Question: This is my JSON String (this changes dynamically):

This is one json object from the entire json string which is an array.
If the JSON object has value greater than 1 for "ChildExists" (for example 4 like below), an array called "Categories" appears and 4 objects will be shown. If the childExist value of any of those objects become greater than 1, a json array called "Categories" will appear.
This will happen over and over again if the object's value for "childExists" is greater than 0. I created 2 model classes for this with the following attributes :
'''
public class Menu implements Serializable{
private static final long serialVersionUID = -3407147461924698222L;
String parentName;
String position;
String childExists;
String categoryName;
String categoryID;
String parentID;
List<Category> categories = new ArrayList<Category>();
//getters and setters
}
public class Category implements Serializable{
private static final long serialVersionUID = -3407147461924698222L;
String parentName;
String position;
String childExists;
String categoryName;
String categoryID;
String parentID;
//getters and setters
}
'''
This is how I tried to break down the json:
'''
public static ArrayList<Menu> getMenuTreeBreakDown(JSONArray arg0) throws JSONException {
ArrayList<Menu> menuList = new ArrayList<Menu>();
for(int i = 0; i < arg0.length(); i++){
JSONObject jsonCategoryObject = arg0.getJSONObject(i);
Menu menu = new Menu();
String parentName = jsonCategoryObject.getString("ParentName");
String position = jsonCategoryObject.getString("Position");
String childExists = jsonCategoryObject.getString("ChildExists");
String categoryName = jsonCategoryObject.getString("Category_Name");
String categoryID = jsonCategoryObject.getString("Category_ID");
String parentID = jsonCategoryObject.getString("Parent_ID");
menu.setParentName(parentName);
menu.setPosition(position);
menu.setChildExists(childExists);
menu.setCategoryName(categoryName);
menu.setCategoryID(categoryID);
menu.setParentID(parentID);
if(!childExists.equalsIgnoreCase("0")){
//this part should happen over and over again if there is a category[]
JSONArray categoryArray = new JSONArray(jsonCategoryObject.getString("Categories"));
for (int x = 0; x < categoryArray.length(); x++){
JSONObject jsonProductObject1 = categoryArray.getJSONObject(x);
Category category = new Category();
category.setParentName(jsonProductObject1.getString("ParentName"));
category.setPosition(jsonProductObject1.getString("Position"));
category.setChildExists(jsonProductObject1.getString("ChildExists"));
category.setCategoryName(jsonProductObject1.getString("Category_Name"));
category.setCategoryID(jsonProductObject1.getString("Category_ID"));
category.setParentID(jsonProductObject1.getString("Parent_ID"));
menu.getCategories().add(category);
}
}
menuList.add(menu);
}
return menuList;
}
'''
So far I could not get the correct results. Any help is greatly appreciated!
//got this working:
Used GSON, changed the model class:
'''
public class Menu{
@SerializedName("ParentName")
String parentName;
@SerializedName("Position")
String position;
@SerializedName("ChildExists")
String childExists;
@SerializedName("Category_Name")
String categoryName;
@SerializedName("Category_ID")
String categoryID;
@SerializedName("Parent_ID")
String parentID;
@SerializedName("Categories")
List<Menu> categories = new ArrayList<Menu>();
//getters and setters
}
ArrayList<Menu> menuList = new ArrayList<Menu>();
Gson gson = new Gson();
JsonParser parser = new JsonParser();
JsonArray jArray = parser.parse(arg0.toString()).getAsJsonArray();
for(JsonElement obj : jArray )
{
Menu menu = gson.fromJson( obj , Menu.class);
menuList.add(menu);
}
'''
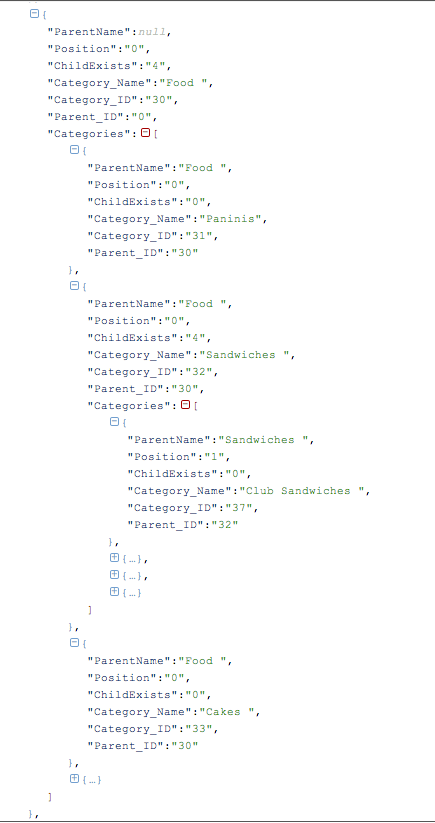
Answer: Did you debug and check where exactly does it break?
Use a for each loop where you can instead of for(;;)
<URL>
<URL>
Also, If you have a complicated json, you may be better off using Gson to map data and your model classes. Eg.:
'''
Gson gson = new Gson();
ModelClass modelClass= new ModelClass();
modelClass= gson.fromJson(responseContent,ModelClass.class);
//where responseContent is your jsonString
Log.i("Web service response", ""+modelClass.toString());
'''
<URL>
For Naming discrepancies(according to the variables in webservice), can use annotations like
@SerializedName. (So no need to use Serializable)